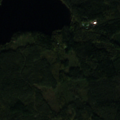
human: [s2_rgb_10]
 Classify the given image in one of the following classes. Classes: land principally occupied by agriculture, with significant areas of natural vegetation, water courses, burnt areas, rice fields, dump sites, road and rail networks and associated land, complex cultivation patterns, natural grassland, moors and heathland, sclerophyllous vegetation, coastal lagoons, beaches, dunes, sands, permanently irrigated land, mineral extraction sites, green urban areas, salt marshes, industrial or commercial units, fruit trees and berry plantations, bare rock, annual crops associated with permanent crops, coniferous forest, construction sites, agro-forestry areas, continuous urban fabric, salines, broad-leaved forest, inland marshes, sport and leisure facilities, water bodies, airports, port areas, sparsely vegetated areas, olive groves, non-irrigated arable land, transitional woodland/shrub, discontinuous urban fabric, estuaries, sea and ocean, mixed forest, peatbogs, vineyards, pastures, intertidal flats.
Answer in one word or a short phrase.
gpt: coniferous forest, mixed forest, transitional woodland/shrub, water bodies